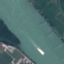
Land use / land cover: River